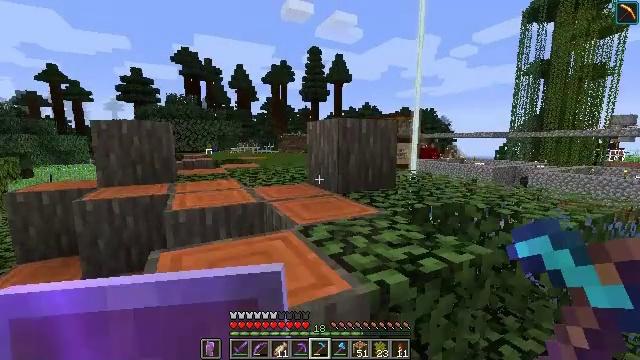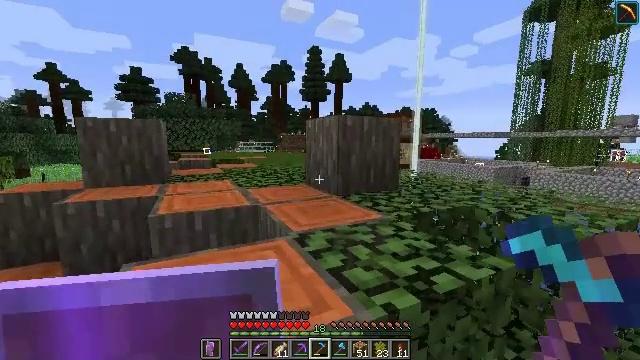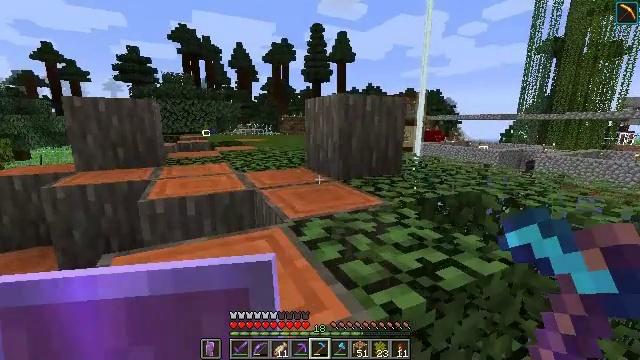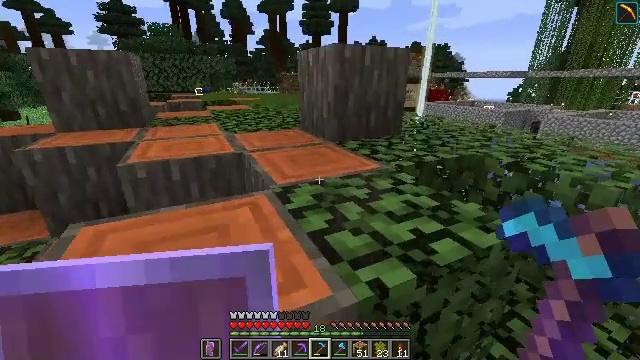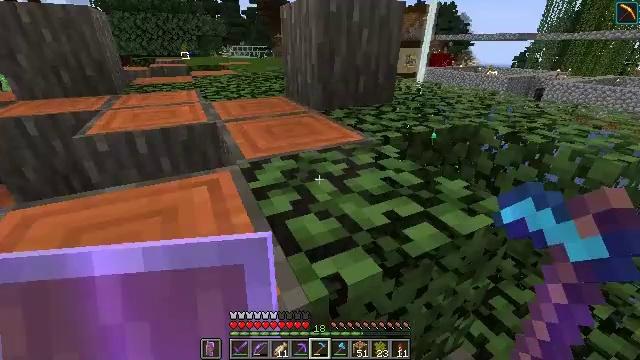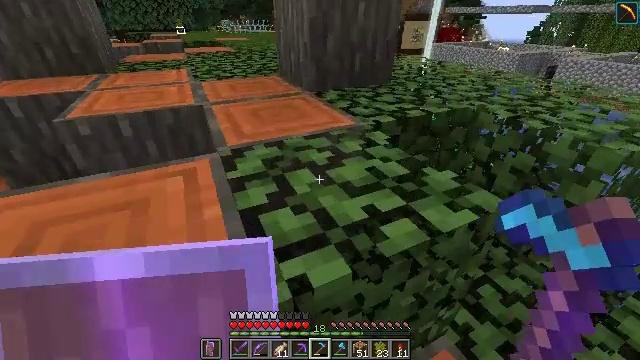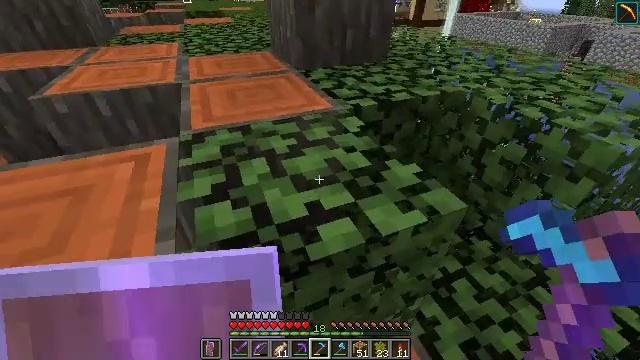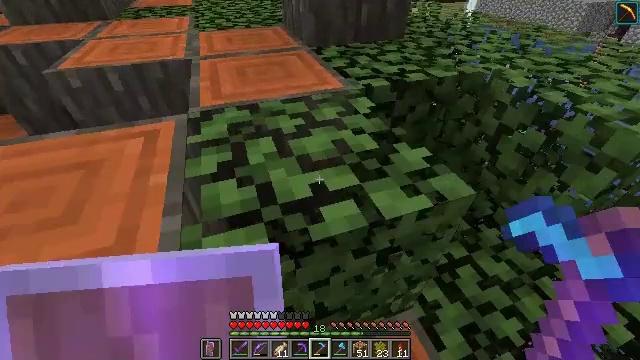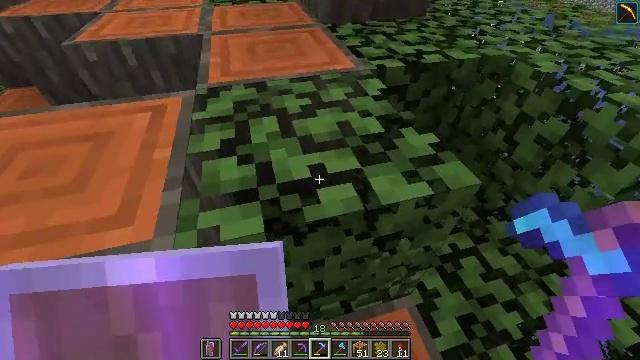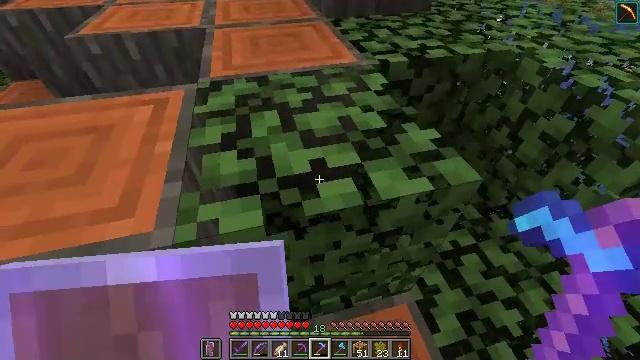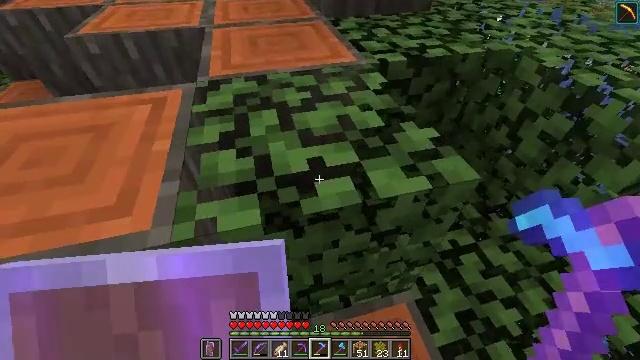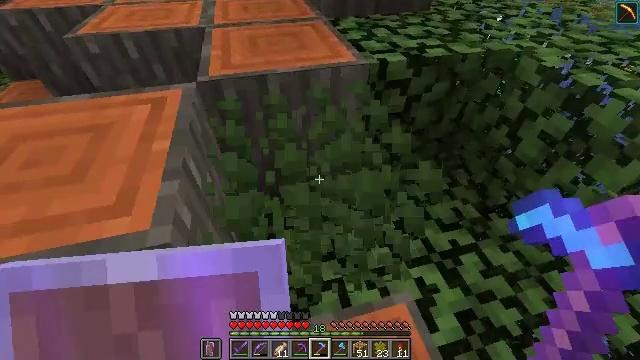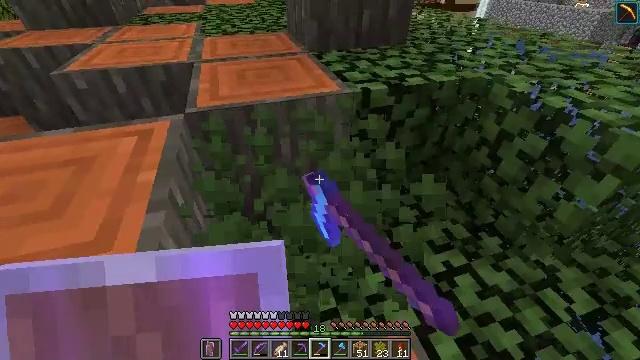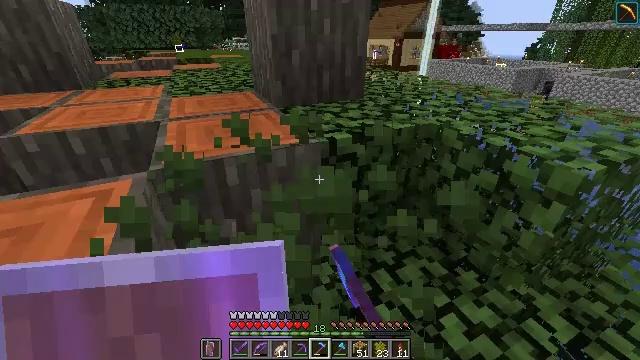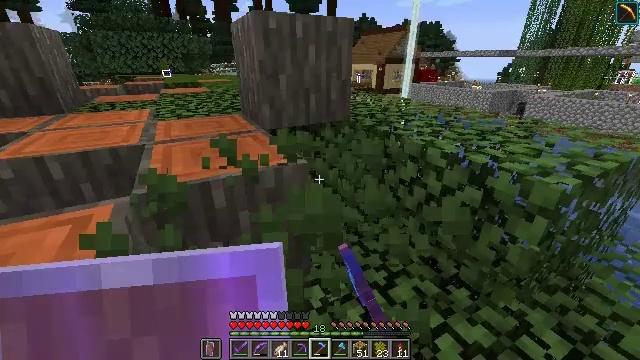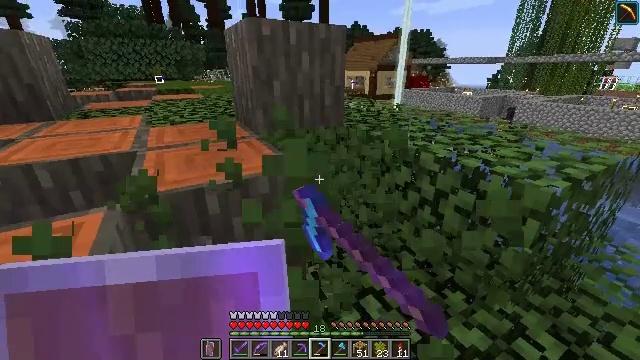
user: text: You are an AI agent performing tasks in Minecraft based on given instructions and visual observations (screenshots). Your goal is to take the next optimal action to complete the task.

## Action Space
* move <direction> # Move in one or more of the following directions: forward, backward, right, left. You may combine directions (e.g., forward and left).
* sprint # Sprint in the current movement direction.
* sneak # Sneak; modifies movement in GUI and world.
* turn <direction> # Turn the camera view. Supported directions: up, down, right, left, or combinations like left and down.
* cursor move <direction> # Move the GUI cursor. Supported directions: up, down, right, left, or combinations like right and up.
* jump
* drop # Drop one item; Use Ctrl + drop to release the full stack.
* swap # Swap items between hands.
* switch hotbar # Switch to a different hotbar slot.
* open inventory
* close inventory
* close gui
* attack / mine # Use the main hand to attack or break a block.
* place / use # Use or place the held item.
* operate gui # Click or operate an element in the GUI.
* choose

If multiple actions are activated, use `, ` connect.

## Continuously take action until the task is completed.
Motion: motion action
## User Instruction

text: Gather acacia leaves by breaking them.
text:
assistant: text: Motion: move forward
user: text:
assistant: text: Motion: move forward and move right, turn down
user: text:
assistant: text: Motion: move forward and move right, turn down
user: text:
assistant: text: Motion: move right, turn down
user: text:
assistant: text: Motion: move right, turn down
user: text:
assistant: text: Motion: turn left and down
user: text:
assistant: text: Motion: turn left and down
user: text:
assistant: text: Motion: turn left and down
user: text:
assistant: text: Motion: no_op
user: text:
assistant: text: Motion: no_op
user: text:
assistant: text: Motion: attack / mine
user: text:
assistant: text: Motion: turn right and up, attack / mine
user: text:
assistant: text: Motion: turn right and up, attack / mine
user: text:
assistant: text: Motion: turn right and up, attack / mine
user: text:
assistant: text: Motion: turn right and up, attack / mine
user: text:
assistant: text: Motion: turn right, attack / mine
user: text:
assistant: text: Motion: turn right, attack / mine
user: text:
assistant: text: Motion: turn right, attack / mine
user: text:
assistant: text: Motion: turn right and down, attack / mine
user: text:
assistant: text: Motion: turn right, attack / mine
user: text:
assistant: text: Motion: turn right, attack / mine
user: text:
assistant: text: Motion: turn right, attack / mine
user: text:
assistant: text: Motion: turn right and up, attack / mine
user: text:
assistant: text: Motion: turn right and up, attack / mine
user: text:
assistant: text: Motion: turn up, attack / mine
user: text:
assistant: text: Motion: turn left, attack / mine
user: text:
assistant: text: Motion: move forward and move right, turn left and up, attack / mine
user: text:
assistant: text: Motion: move forward and move right, attack / mine
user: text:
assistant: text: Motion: move forward and move right
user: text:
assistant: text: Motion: move forward